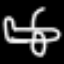
Label: airplane